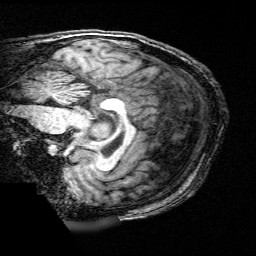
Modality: T1w
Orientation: sagittal
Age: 49
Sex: male
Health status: ill
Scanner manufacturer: siemens
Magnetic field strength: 3 T
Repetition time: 0.0025 s
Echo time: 0.00336 s